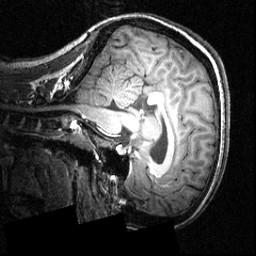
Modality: T1w
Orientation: sagittal
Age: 20
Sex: female
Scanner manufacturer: siemens
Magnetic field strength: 3.951 T
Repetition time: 1.5 s
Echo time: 0.00335 s